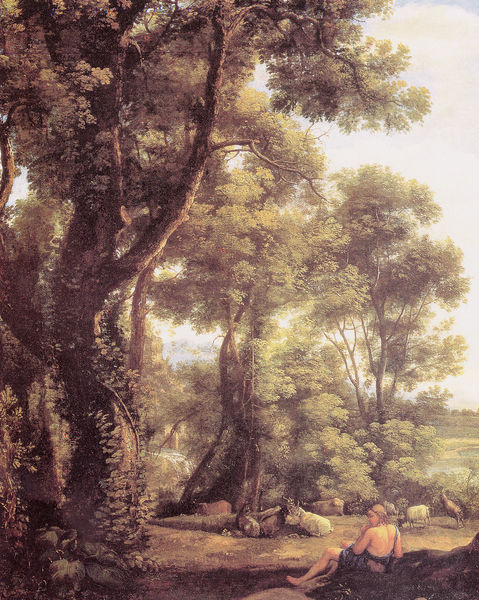
Titel: Landschaft mit Ziegenhirte und Herde
Künstler: Claude Lorrain
Standort: London
Institution: National Gallery
Schlagwörter: akt, baum, blau, blätter, felsen, gemälde, himmel, laub, mann, nackt, schatten, wasser, weiß, wolken, baumstämme, bäume, fluss, frauen, gelb, grün, landschaft, menschen, mädchen, ocker, see, sitzen, äste, braun, frau, frisur, grau, haar, hell, kleid, licht, profil, rücken, schwarz, gras, hunde, tiere, tuch, weg, wiese, wolke, beige, hochformat, blond, arm, arme, mensch, stein, steine, öl, ast, bach, baumstamm, erde, feld, felder, ferne, horizont, hügel, kühe, natur, stamm, weide, zweige, busch, büsche, gebüsch, pfad, sonne, sträucher, wiesen, boden, gewand, realismus, sitzend, stoff, kind, blatt, pflanzen, krone, rokoko, wald, wasserfall, ranken, beine, bein, sommer, ruhe, liegen, warm, tag, herde, kuh, rind, idylle, pause, rast, haarband, romantik, ölgemälde, staffage, stämme, halbnackt, junge, verträumt, liegend, oberkörper, baumkronen, eva, paradies, ruine, rinder, schaf, antike, knabe, weiden, bla, einöde, wurzel, wasserlauf, zweig, moos, lichtung, liegende, göttin, sonnig, ranke, flöte, landschaftsbild, jüngling, wurzeln, efeu, romantisch, toga, waldboden, pan, sage, blattwerk, hain, kletterpflanze, rankpflanze, poussin, eiche, schafe, tunika, hirte, hüten, schaaf, schäfer, schäferin, ausruhen, liegt, ziege, bewaldet, diana, ziegen, efeuranken, widder, stracuh, tunica, verschattung, träne, efeuranke, zerissen, bukolik, knapp, geiß, saage, hiere, oause, fraukleid